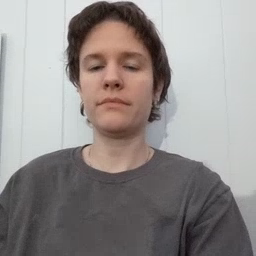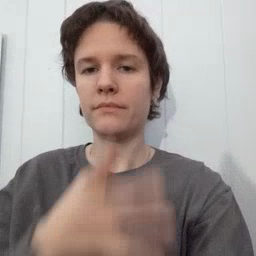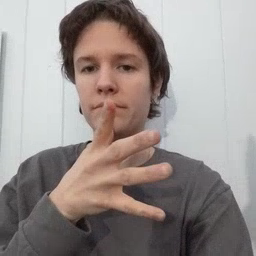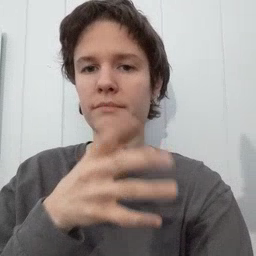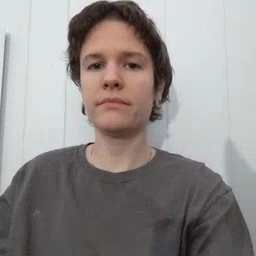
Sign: mom